Question: Is there a way to disable Aloha's ExtJS toolbar in the same way as sidebar?
'''
Aloha.settings =
modules: ['aloha', 'aloha/jquery']
editables: '.editable'
jQuery: $
sidebar:
disabled: true
toolbar:
disabled: true # does not work
'''

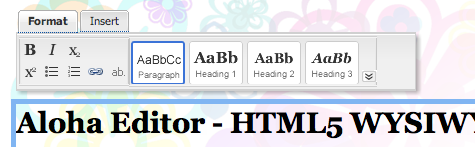
Answer: Mark element with class
'''
<div class="editable notoolbar"></div>
'''
Use event:
'''
Aloha.ready(function () {
var $ = Aloha.jQuery;
Aloha.bind('aloha-editable-activated', function () {
if ($(Aloha.activeEditable.obj[0]).hasClass("notoolbar")) {
$(".aloha-toolbar").hide();
}
});
});
'''